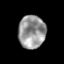
Tissue: prostate
Cell type: T cells
Senescence score: 0.3596
Nuclear area (px): 879
Mean DAPI intensity: 150.65